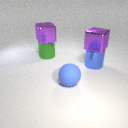
large blue metal cylinder below large purple metal cube